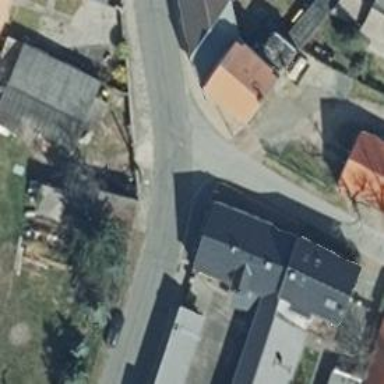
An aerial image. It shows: Asphalt road in residential area.